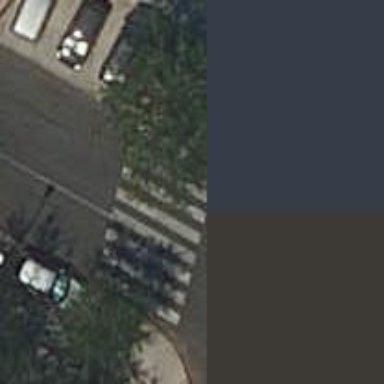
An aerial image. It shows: Uncontrolled road crossing.